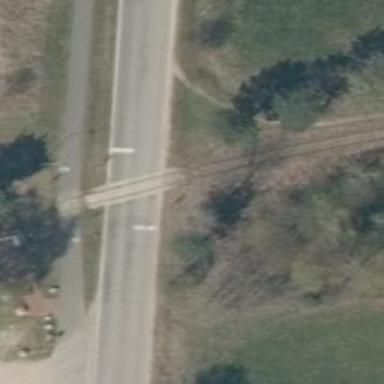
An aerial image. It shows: Railway level crossing.